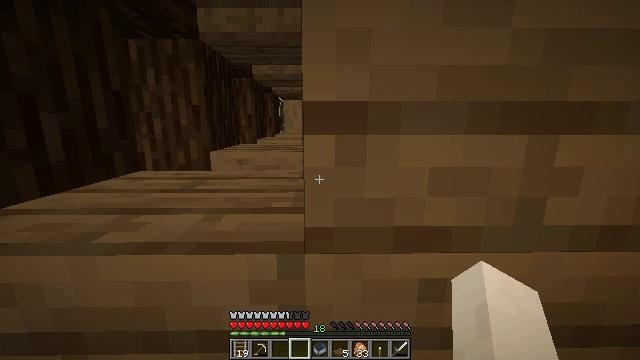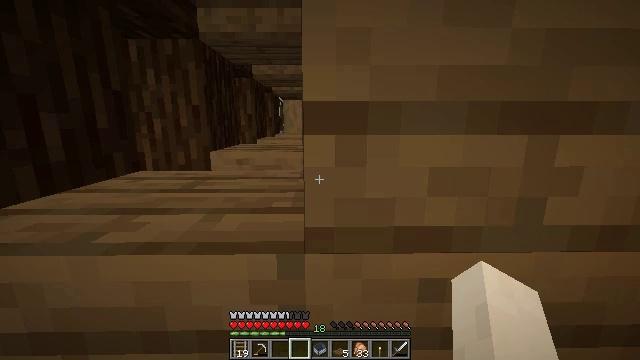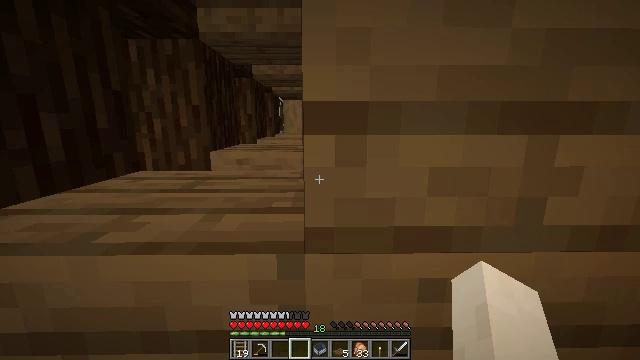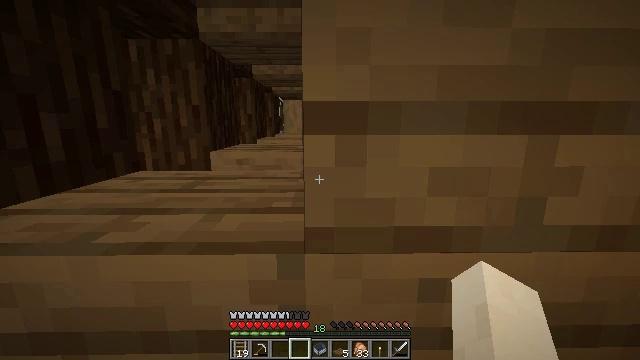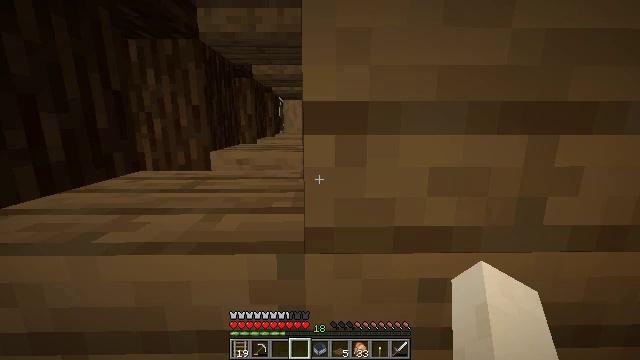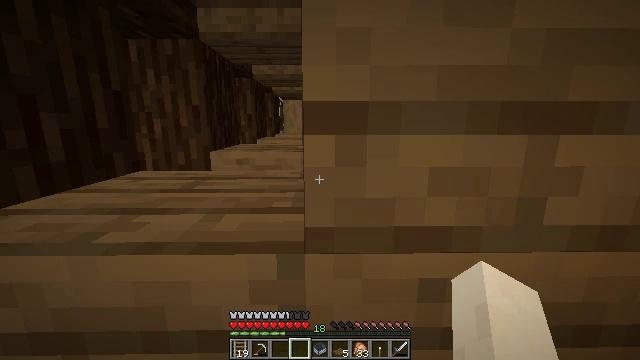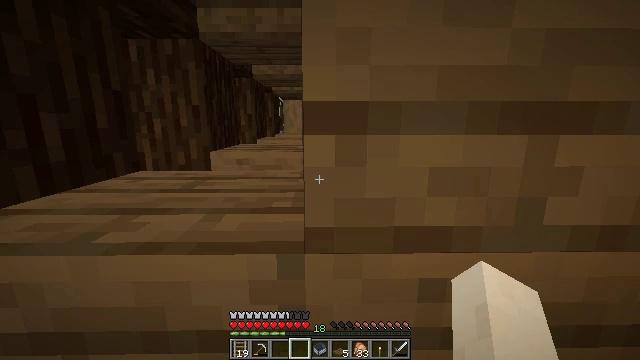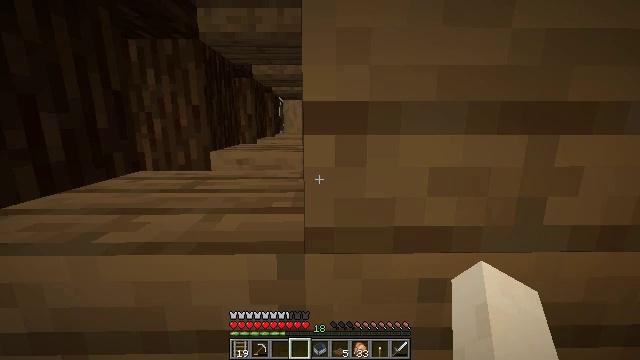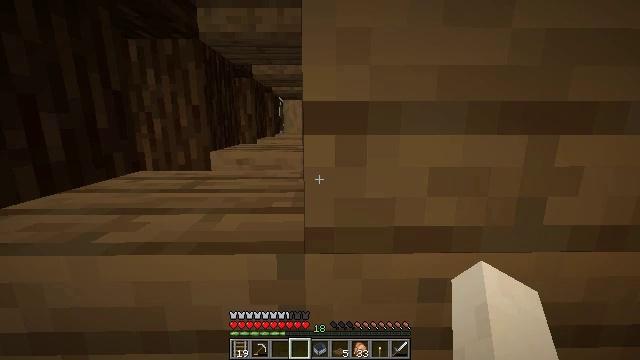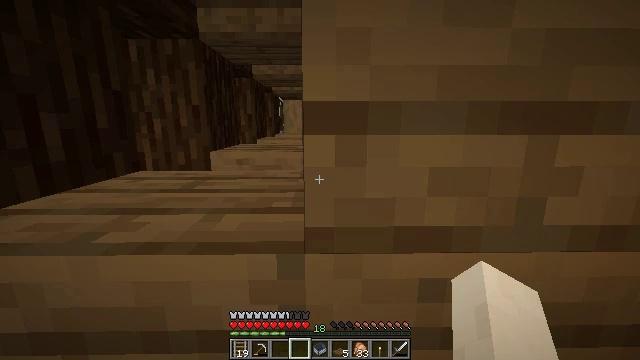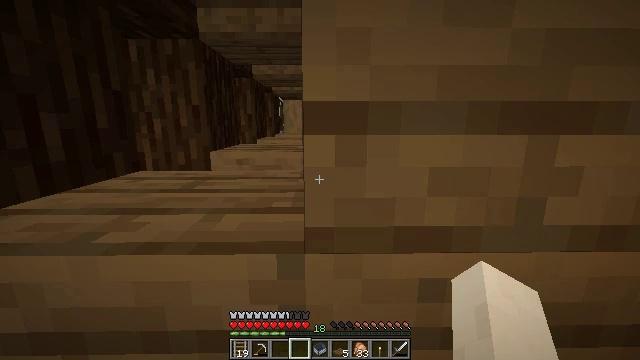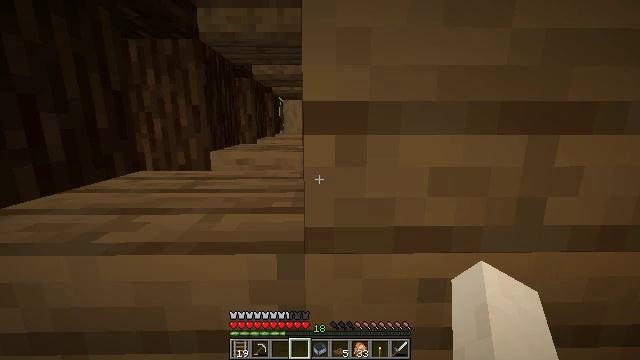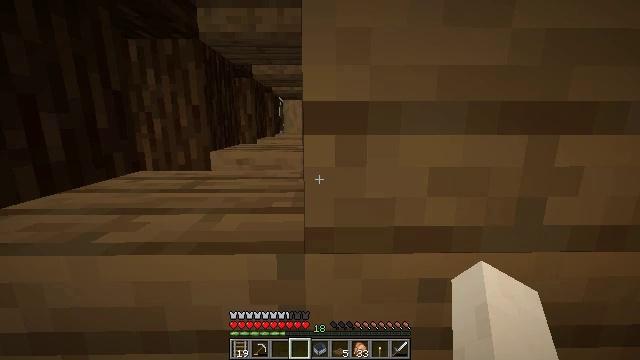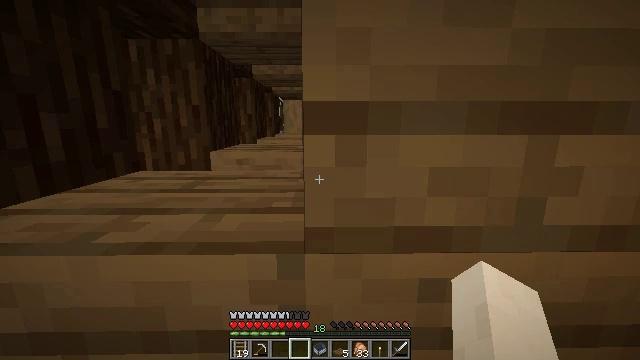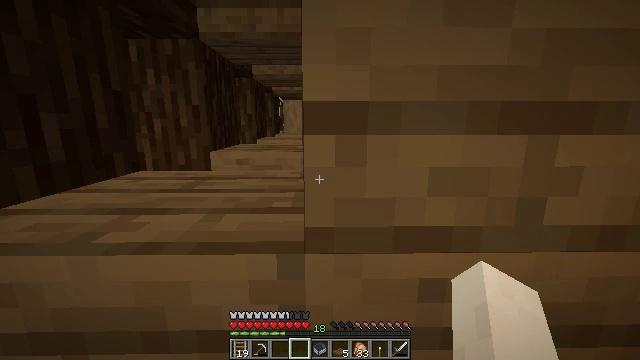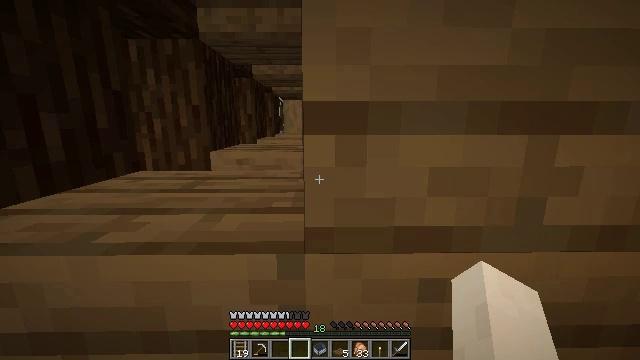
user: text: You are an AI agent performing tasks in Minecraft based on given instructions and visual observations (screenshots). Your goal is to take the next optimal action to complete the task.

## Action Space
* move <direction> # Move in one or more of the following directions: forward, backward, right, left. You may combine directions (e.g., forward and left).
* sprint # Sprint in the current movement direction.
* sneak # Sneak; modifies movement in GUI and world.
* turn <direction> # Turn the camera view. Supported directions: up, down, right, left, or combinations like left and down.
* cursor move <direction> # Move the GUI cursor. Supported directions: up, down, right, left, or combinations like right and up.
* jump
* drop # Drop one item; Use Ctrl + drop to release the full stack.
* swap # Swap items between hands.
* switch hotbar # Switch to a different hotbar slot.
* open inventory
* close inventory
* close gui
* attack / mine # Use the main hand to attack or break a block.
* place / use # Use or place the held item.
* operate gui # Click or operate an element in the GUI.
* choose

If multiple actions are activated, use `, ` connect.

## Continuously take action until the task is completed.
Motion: motion action
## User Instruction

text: Break the stripped spruce log.
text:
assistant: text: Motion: no_op
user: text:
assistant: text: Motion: no_op
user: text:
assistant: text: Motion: no_op
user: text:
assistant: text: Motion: no_op
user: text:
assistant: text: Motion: no_op
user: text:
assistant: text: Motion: no_op
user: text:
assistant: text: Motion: no_op
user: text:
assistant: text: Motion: no_op
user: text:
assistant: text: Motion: no_op
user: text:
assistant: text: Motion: no_op
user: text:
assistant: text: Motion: no_op
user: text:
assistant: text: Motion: no_op
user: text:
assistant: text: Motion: no_op
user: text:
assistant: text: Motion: no_op
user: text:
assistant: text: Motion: no_op
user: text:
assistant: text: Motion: no_op
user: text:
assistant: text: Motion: no_op
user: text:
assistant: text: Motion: no_op
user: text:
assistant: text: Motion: no_op
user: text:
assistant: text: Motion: no_op
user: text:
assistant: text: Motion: no_op
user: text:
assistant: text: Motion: no_op
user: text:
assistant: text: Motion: no_op
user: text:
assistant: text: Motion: no_op
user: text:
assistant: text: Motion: no_op
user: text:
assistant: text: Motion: no_op
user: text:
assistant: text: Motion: no_op
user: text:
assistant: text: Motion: no_op
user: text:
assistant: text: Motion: no_op
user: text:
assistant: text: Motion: no_op